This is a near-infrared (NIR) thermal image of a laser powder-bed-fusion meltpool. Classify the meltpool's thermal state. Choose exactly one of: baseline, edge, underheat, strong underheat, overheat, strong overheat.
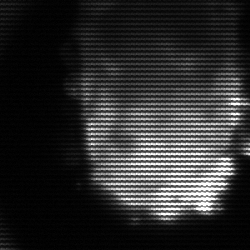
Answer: baseline